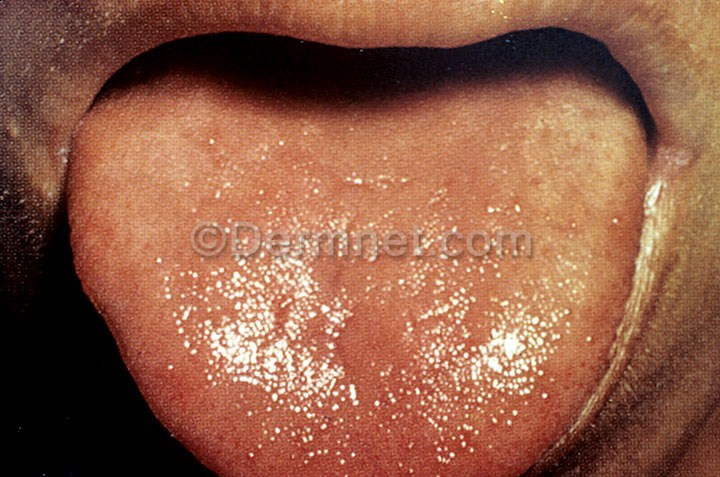
Disease: Systemic Disease